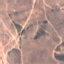
Land use / land cover class: HerbaceousVegetation